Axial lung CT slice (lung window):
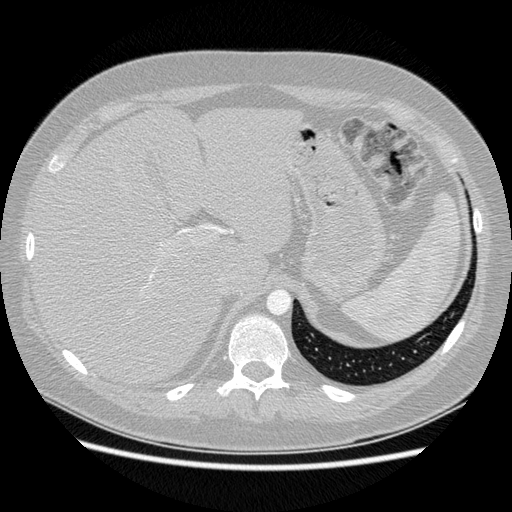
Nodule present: no